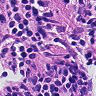
Metastatic tissue present: no